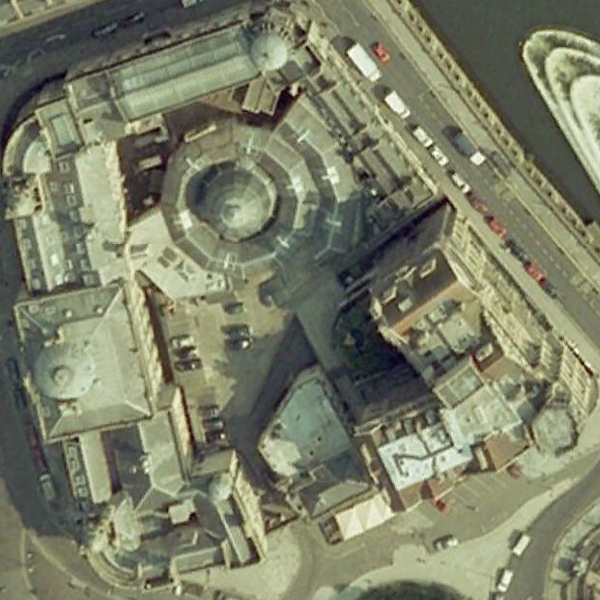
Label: Church